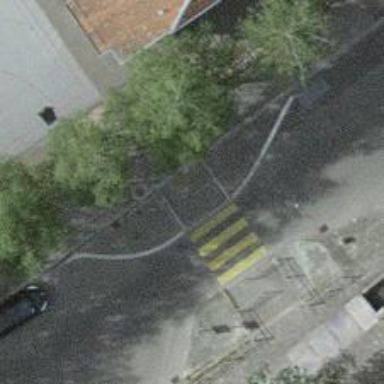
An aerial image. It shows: Double cycle barrier is in place.